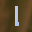
Label: 1